Field crop: maize
Growth stage: 2
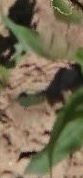
Species: maize